Aerial crown-view tile of a tropical tree (Barro Colorado Island, Panama), acquired 20250124:
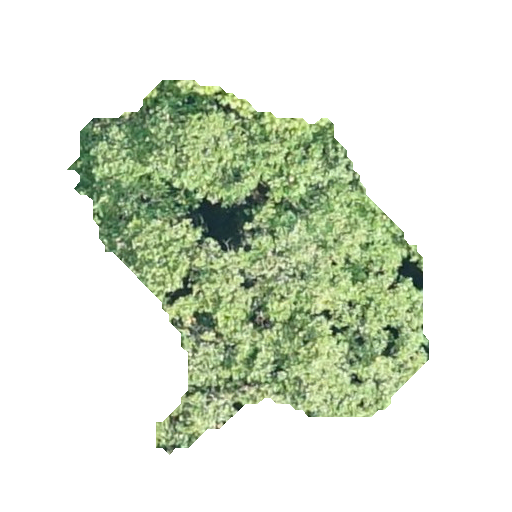
Species: Hieronyma alchorneoides
GBIF accepted scientific name: Hieronyma alchorneoides
Crown area: 121.384 m²